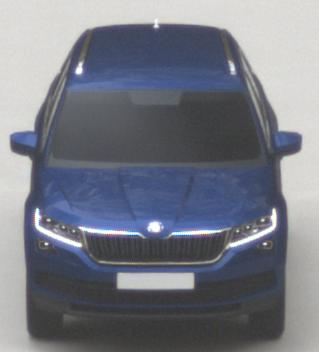
Make: Skoda
Model: Kodiaq 1.4 TSI
Detailed model: Kodiaq
Model produced from: 2017/03
Model produced until: 2018/05
Doors: 5
Color: blue
Road condition: dry road
Daytime: morning or afternoon
Contrast: low contrast